Question: I'm using the tools in the HLMdiag package to look at diagnostics for a model fitted by 'lmer'. I have a question about the 'dotplot_diag' function for plotting cooks distances.
Here's an example of what I'm doing.
'''
mod <- lmer(distance~age+Sex+(1|Subject), data=Orthodont)
cooksd <- cooks.distance(mod, group = "Subject")
dotplot_diag(x = cooksd, cutoff = "internal", name = "cooks.distance") + ylab("Cook's distance") + xlab("ID")
'''
I get the following plot:

: Is there a way to have influential points labelled with their 'Subject' value instead of their index? i.e., it would show something like M13 or F10 (values in the 'Subject' variable, see below).
'''
head(unique(Orthodont$Subject))
[1] M01 M02 M03 M04 M05 M06
'''
Thank you in advance for your help.
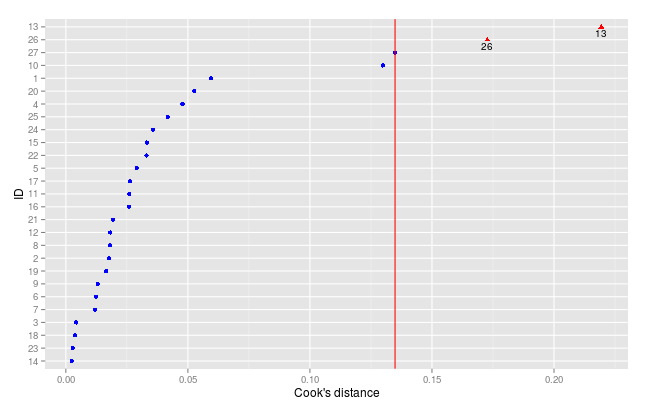
Answer: I think the 'index' argument will work:
'''
dotplot_diag(x = cooksd, index=levels(Subject),
data=Orthodont, cutoff = "internal", name = "cooks.distance") +
ylab("Cook's distance") + xlab("ID")
'''